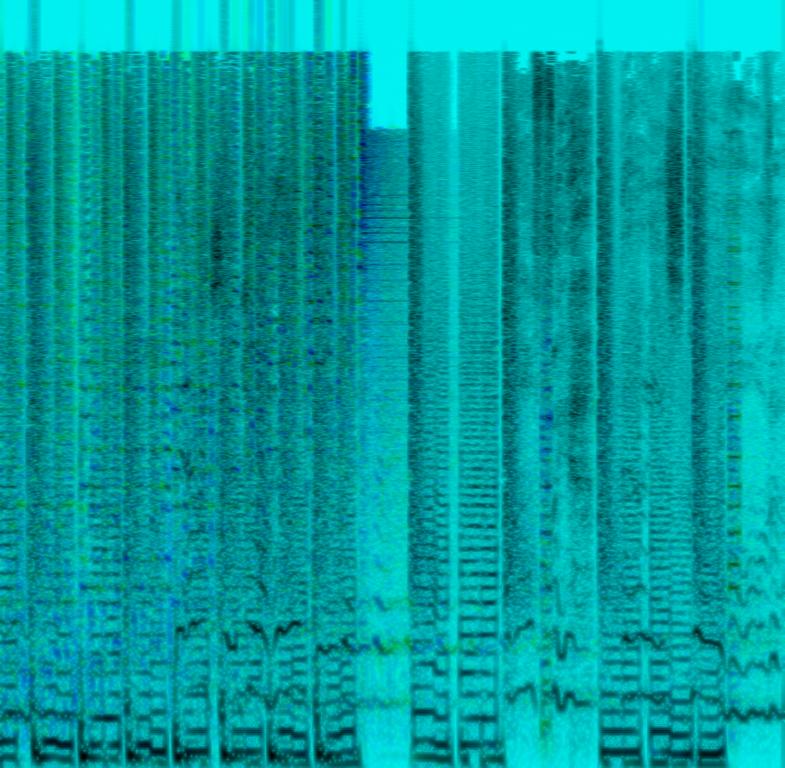
A male vocalist sings this spirited song. The tempo is fast with electronic instrumentation, synthesiser articulation and turn table. The song is spirited,youthful , enthusiastic, energetic, vigorous and vital. This song is an EDM/ Synth Pop song.